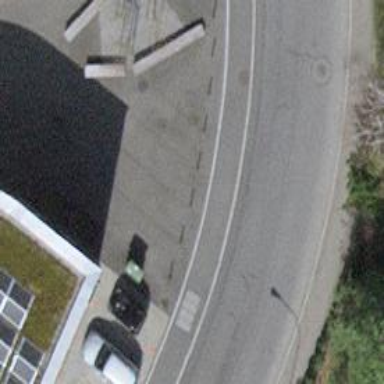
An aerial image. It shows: Sidewalk along the footway.